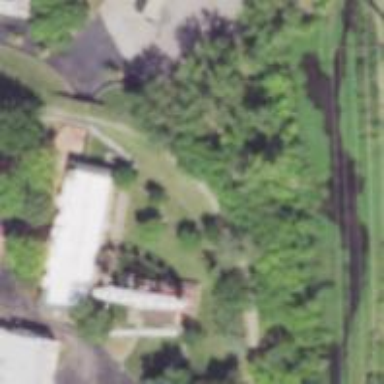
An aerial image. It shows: Miniature railway.